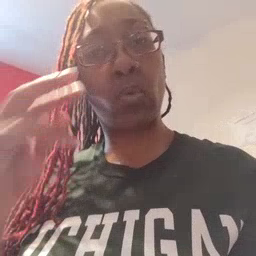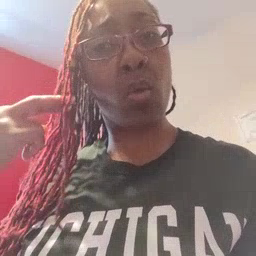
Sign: radio